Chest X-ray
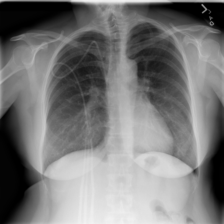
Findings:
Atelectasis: negative
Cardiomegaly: negative
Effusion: negative
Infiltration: negative
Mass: negative
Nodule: negative
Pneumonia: negative
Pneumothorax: negative
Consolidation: negative
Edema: negative
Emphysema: negative
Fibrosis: negative
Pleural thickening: negative
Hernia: negative